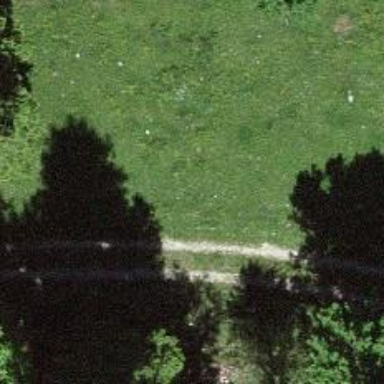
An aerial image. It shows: Path.